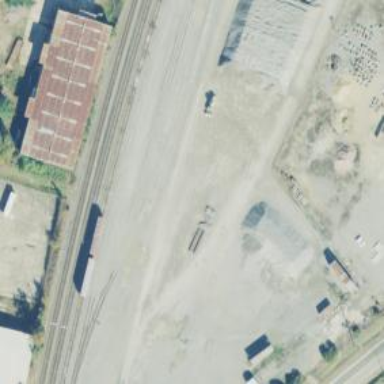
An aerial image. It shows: Railway spur service.